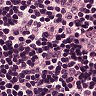
Metastatic tissue present: no